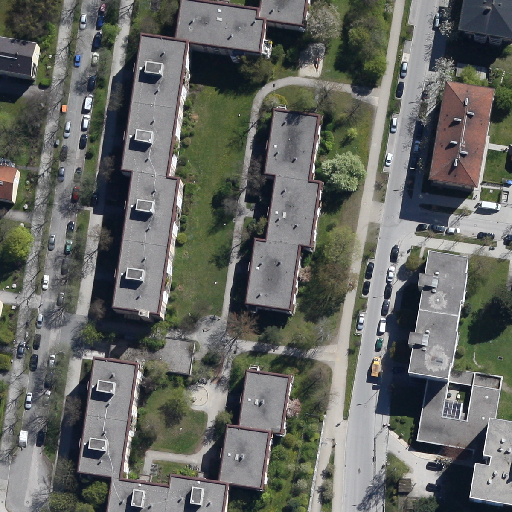
Referring expression: car in the parking area